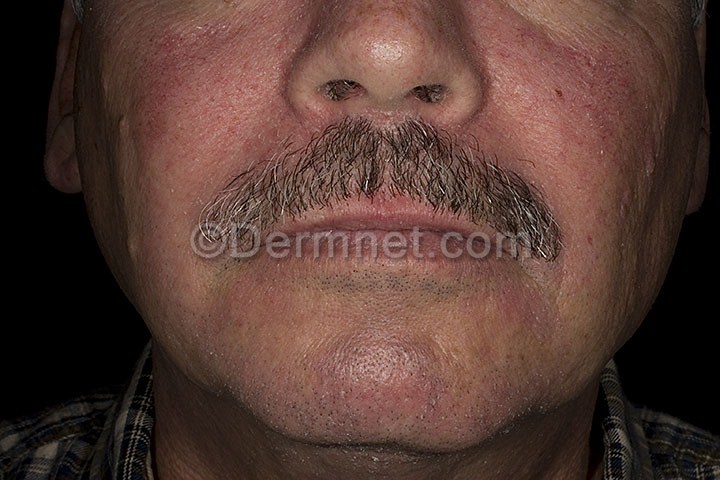
Disease: Psoriasis pictures Lichen Planus and related diseases